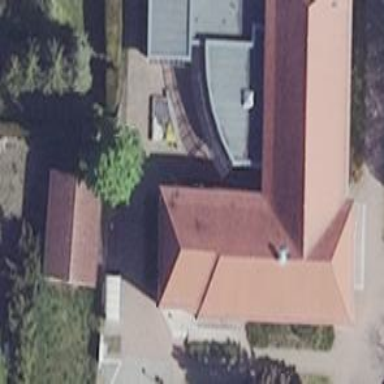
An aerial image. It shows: Building.